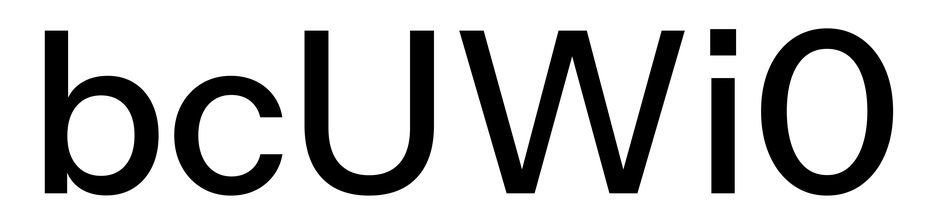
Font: InstrumentSans_Medium